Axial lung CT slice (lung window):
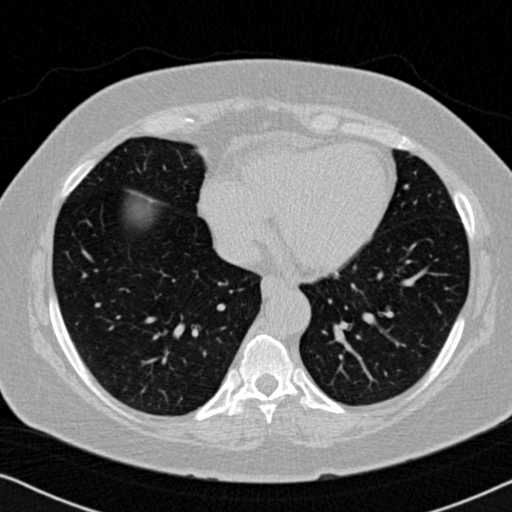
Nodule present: no